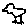
Label: bird